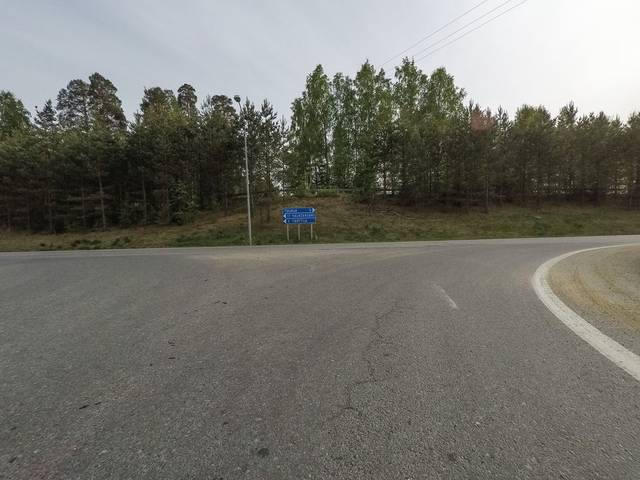
Region: Finland
Coordinates: 61.161, 23.959